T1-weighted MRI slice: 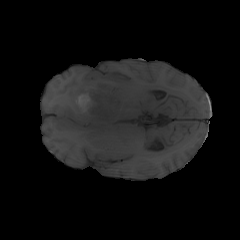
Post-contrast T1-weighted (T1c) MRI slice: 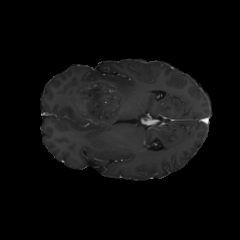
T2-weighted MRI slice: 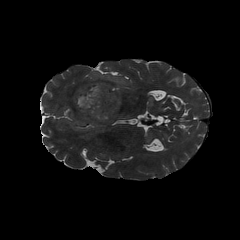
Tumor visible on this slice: yes